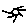
Label: sun